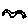
Label: bird